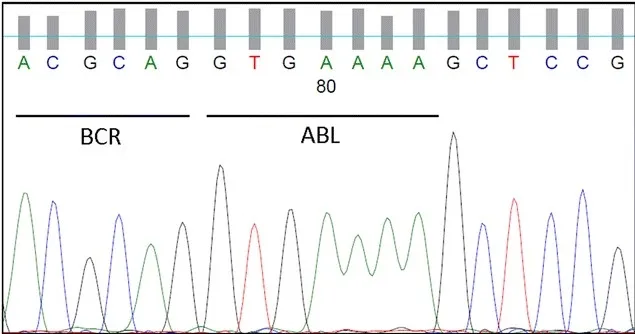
DNA sequencing of BCR-ABL e1a3 atypical amplification band purified from both patients.
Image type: chart (chart)